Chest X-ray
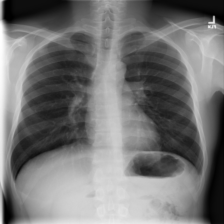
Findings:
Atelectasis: negative
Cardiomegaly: negative
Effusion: negative
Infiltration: negative
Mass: negative
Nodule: negative
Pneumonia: negative
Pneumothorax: negative
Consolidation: negative
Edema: negative
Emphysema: negative
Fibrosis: negative
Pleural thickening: negative
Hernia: negative